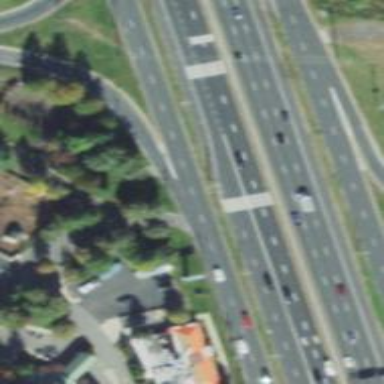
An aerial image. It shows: Urban freeway or expressway with trunk road classification.